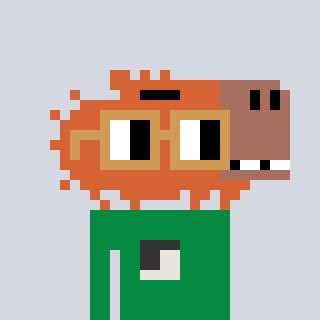
a pixel art character with square brown glasses, a capybara-shaped head and a green-colored body on a cool background